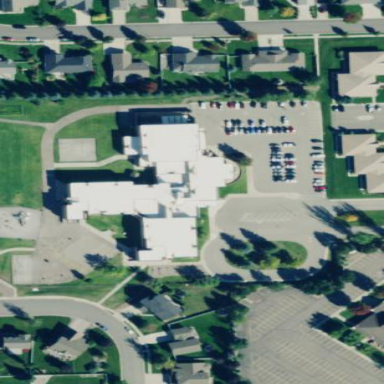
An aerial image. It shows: School building.